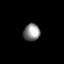
Tissue: lung
Cell type: Fibroblasts
Senescence score: 0.1704
Nuclear area (px): 279
Mean DAPI intensity: 138.48